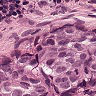
Metastatic tissue present: yes